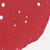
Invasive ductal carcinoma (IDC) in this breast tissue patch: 0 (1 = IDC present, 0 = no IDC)